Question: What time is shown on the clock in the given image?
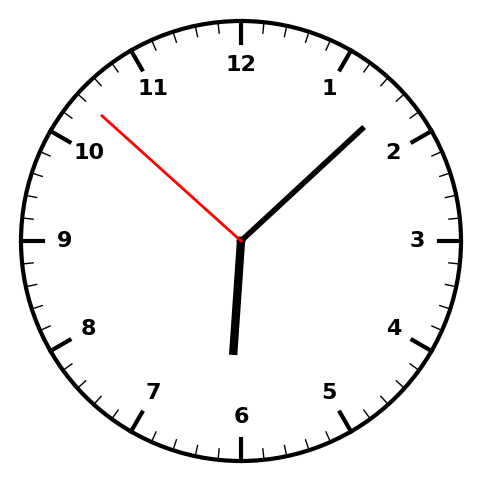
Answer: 06:07:52